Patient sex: M
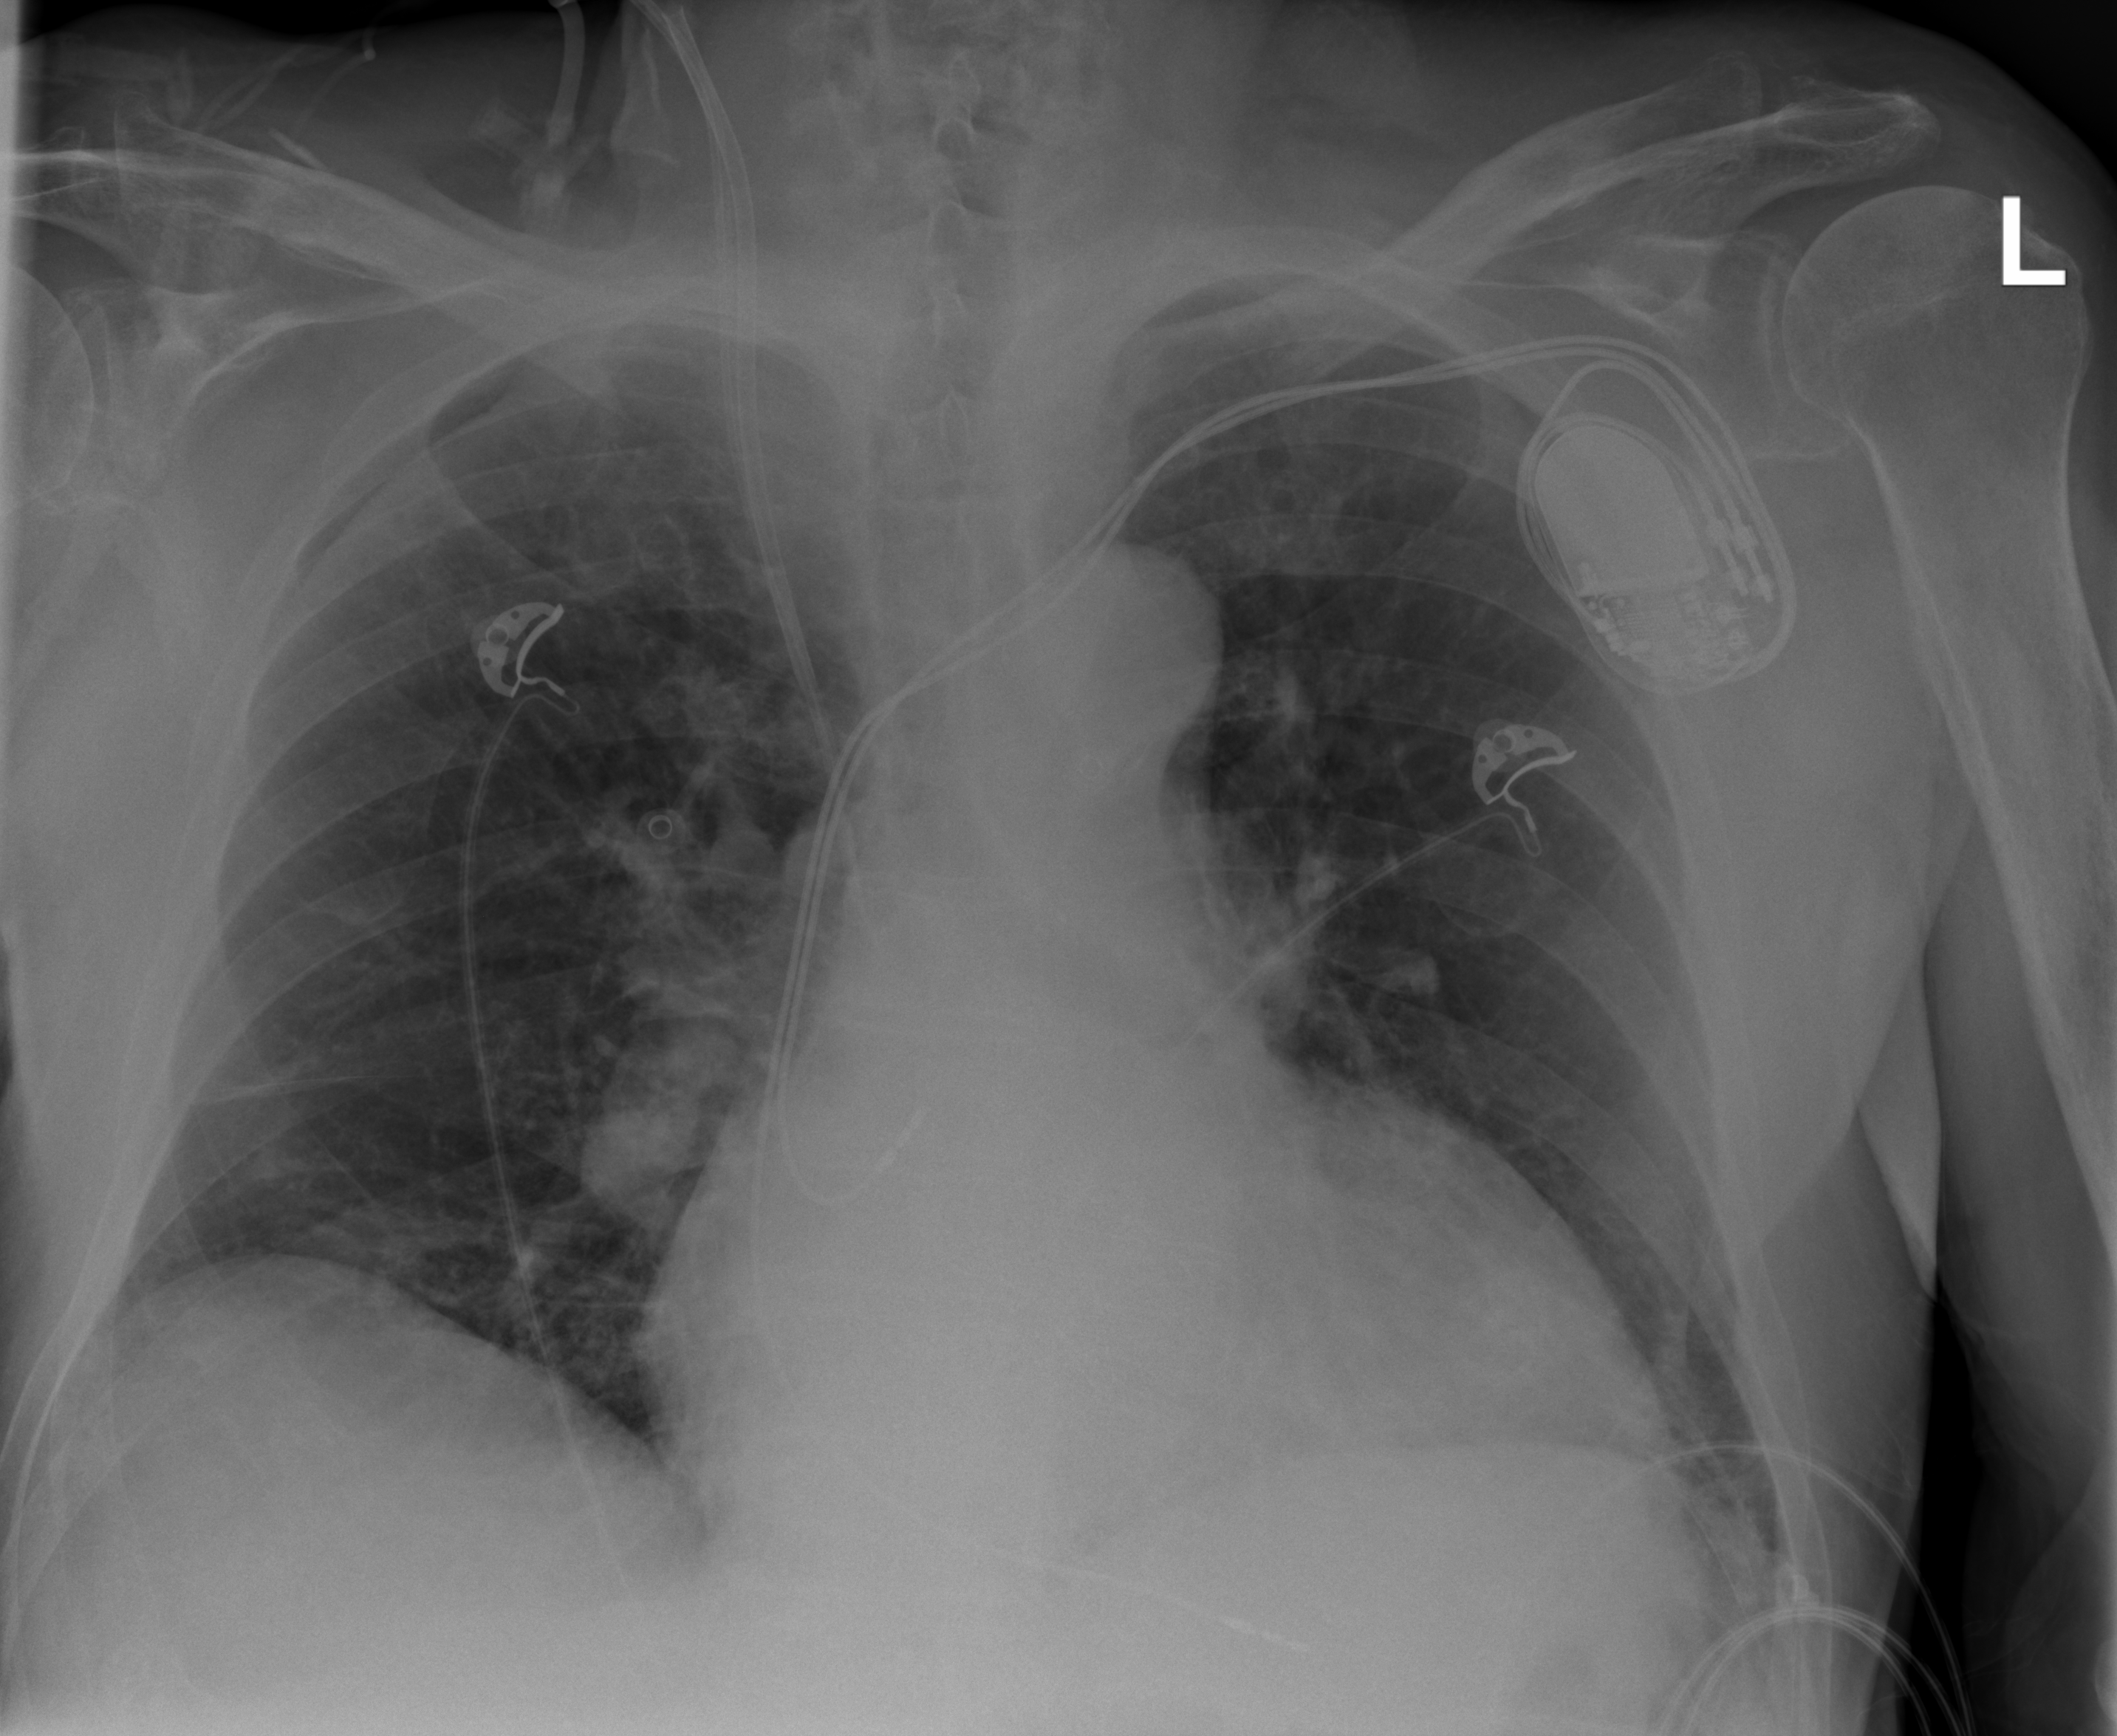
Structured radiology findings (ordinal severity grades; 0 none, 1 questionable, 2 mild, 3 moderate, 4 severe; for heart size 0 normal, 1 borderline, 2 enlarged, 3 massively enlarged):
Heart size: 2
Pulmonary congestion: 0
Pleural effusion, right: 0
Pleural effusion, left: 0
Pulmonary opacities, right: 0
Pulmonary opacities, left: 0
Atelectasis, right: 2
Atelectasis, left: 2